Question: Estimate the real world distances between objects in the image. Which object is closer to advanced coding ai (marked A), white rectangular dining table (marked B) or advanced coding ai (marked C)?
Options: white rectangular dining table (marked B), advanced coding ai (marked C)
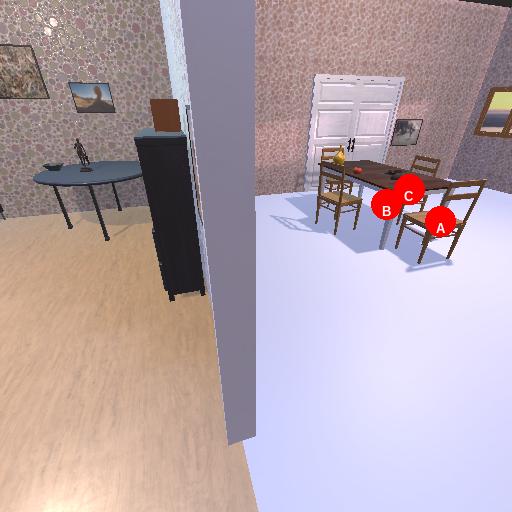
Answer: white rectangular dining table (marked B)